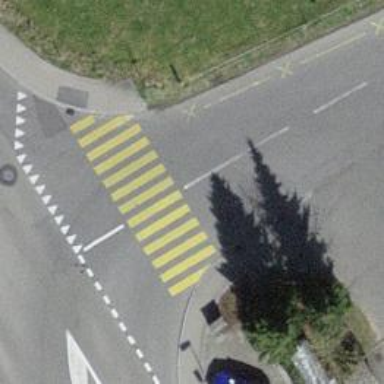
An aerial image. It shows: Uncontrolled road crossing.